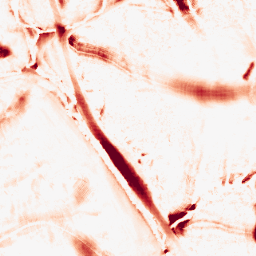
Category: morphological
Decomposition family: morphological
Decomposition parameters: operation: opening
size: 20
Upsampling method: sinc_blackman
Upsampling parameters: scale: 4
kernel_size: 8
Upsampling scale: 4